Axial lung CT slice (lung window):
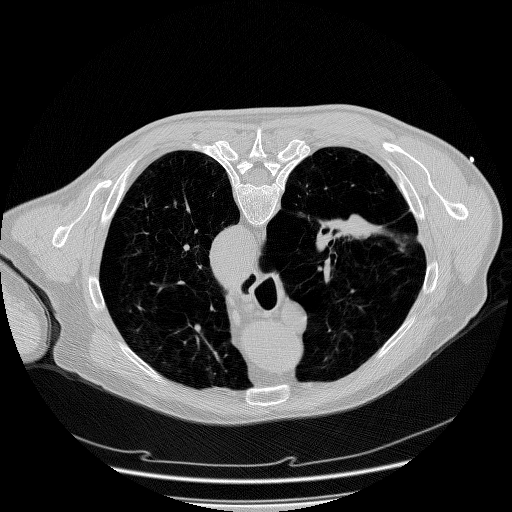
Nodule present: no